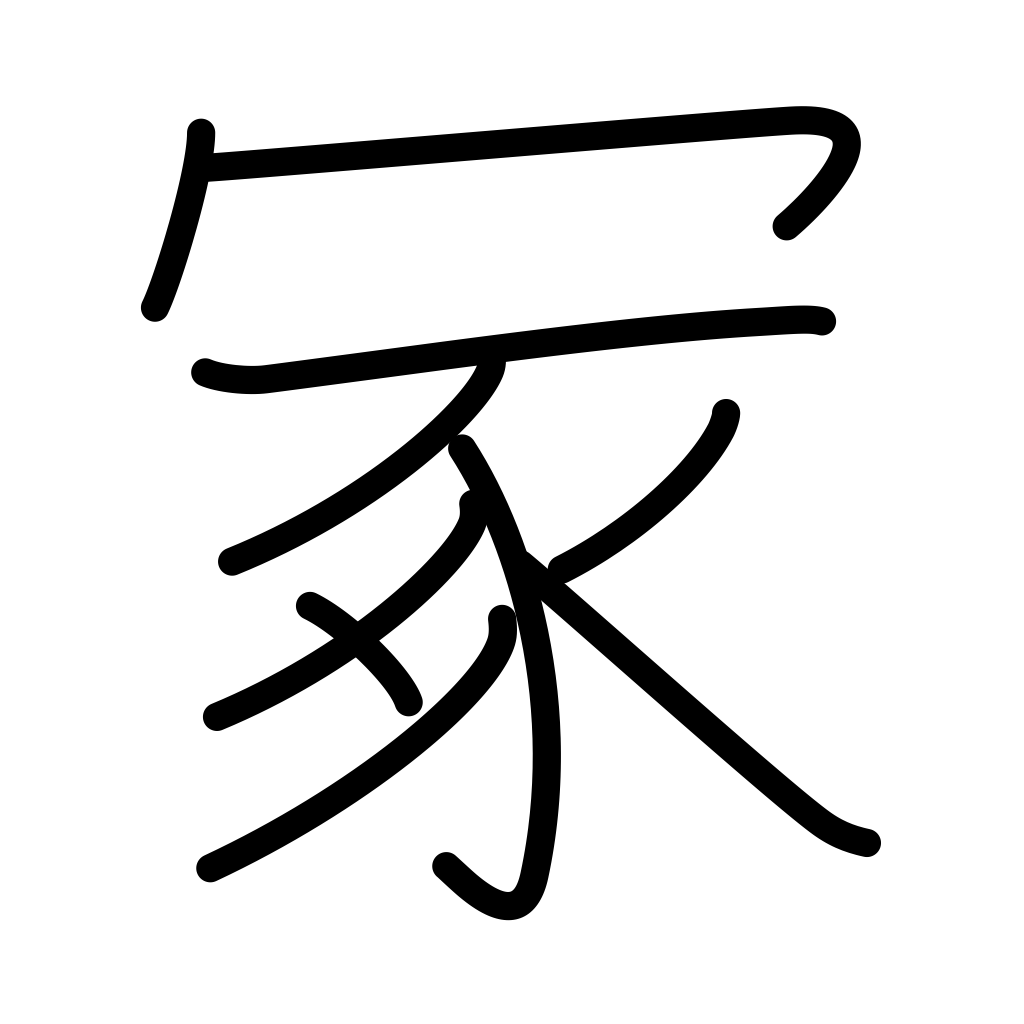
Meaning: mound, hillock